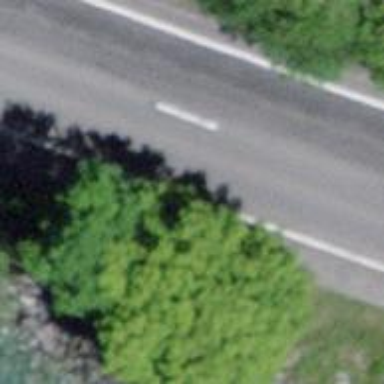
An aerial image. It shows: Beautiful tree in nature.